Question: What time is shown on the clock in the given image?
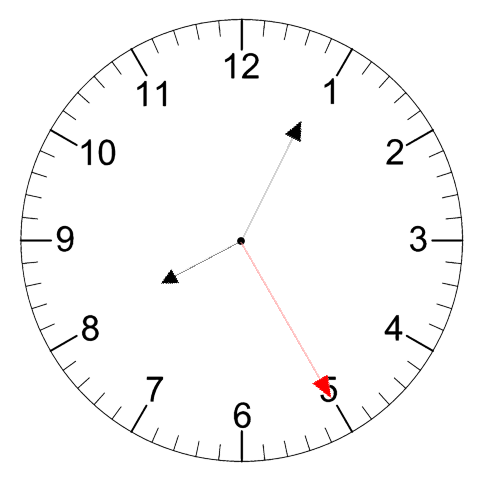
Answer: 08:04:25